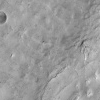
Atmospheric dust classification: not_dusty